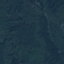
Land use / land cover class: Forest